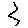
Label: zigzag